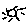
Label: sun